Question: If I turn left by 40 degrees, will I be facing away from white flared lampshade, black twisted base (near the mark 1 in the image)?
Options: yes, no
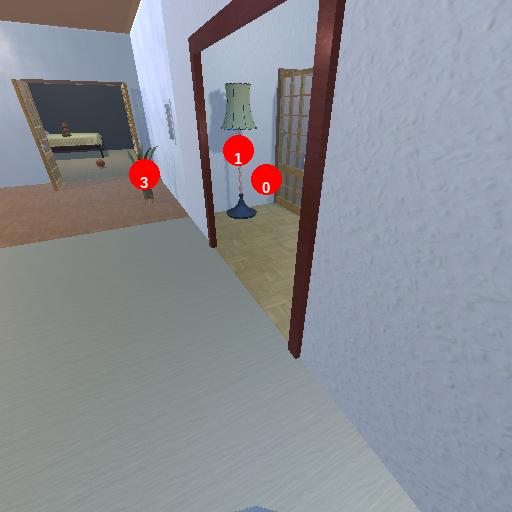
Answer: yes